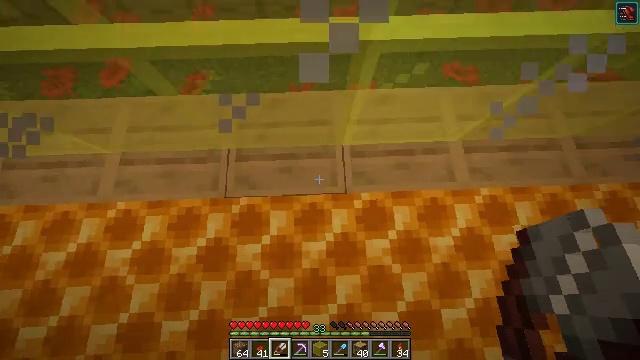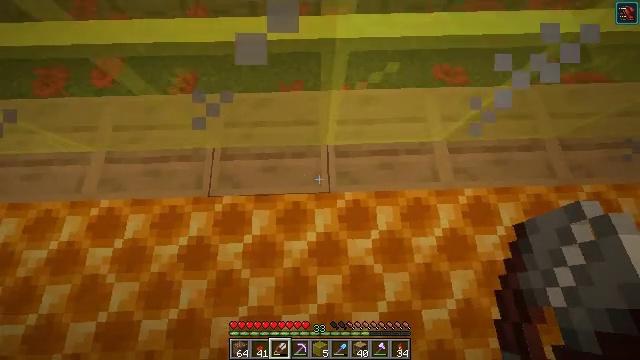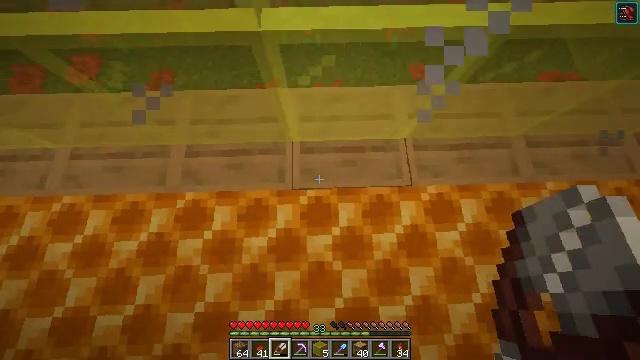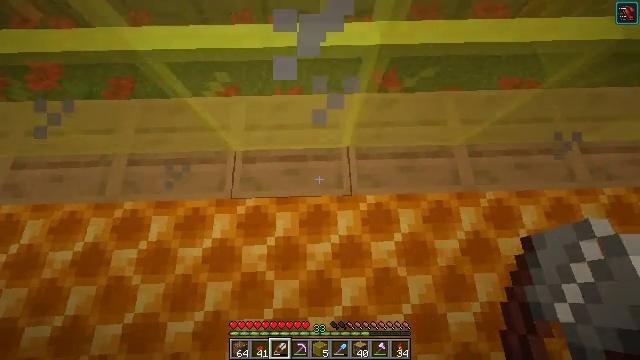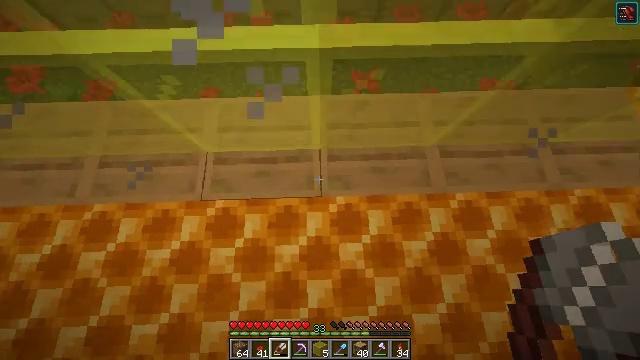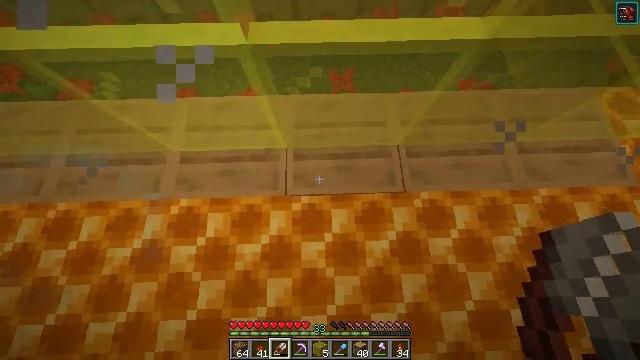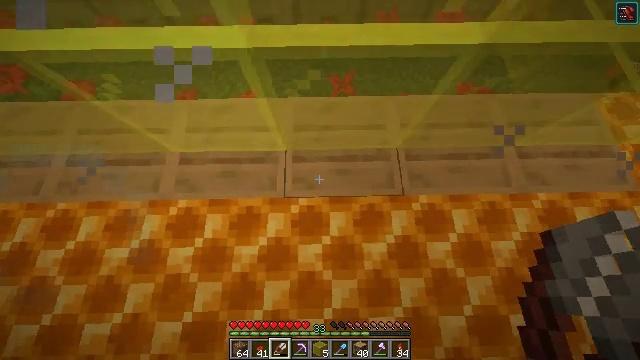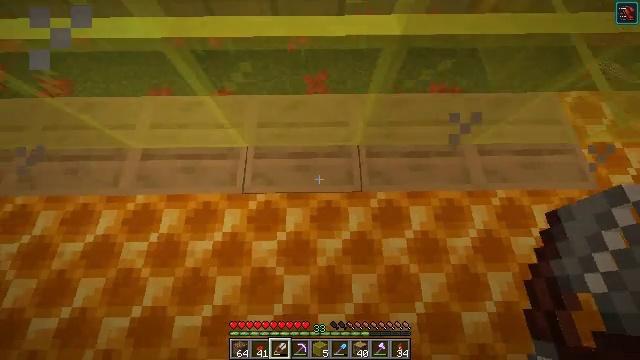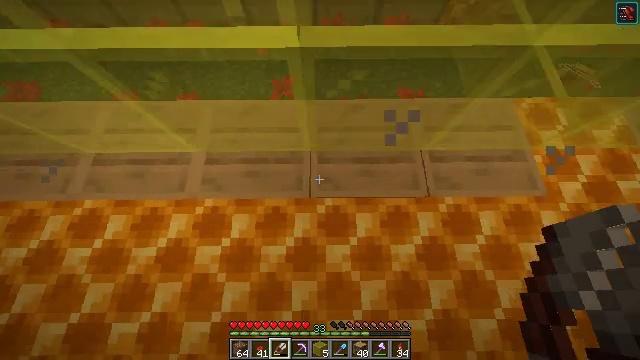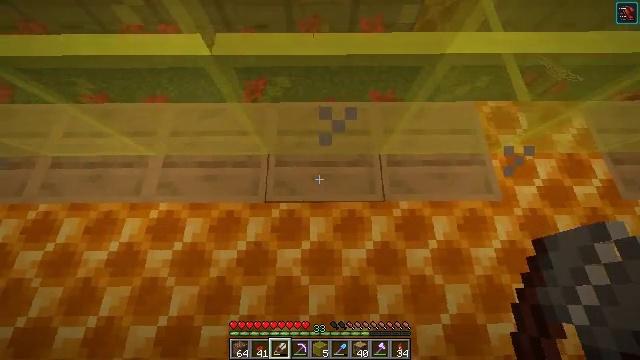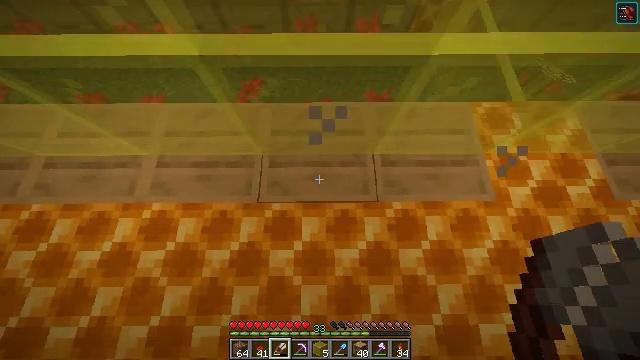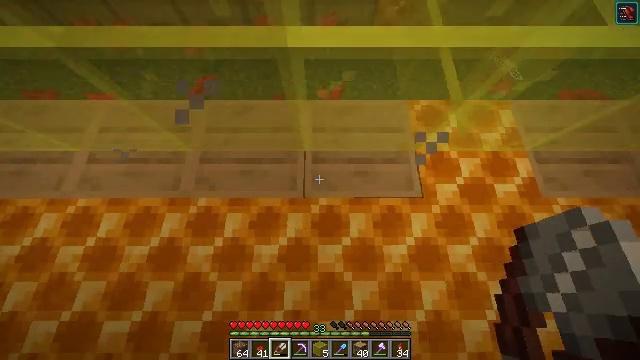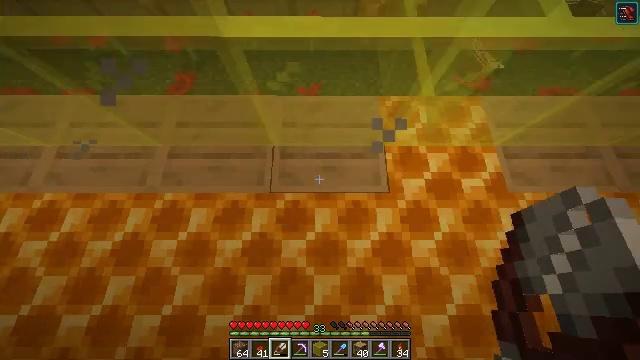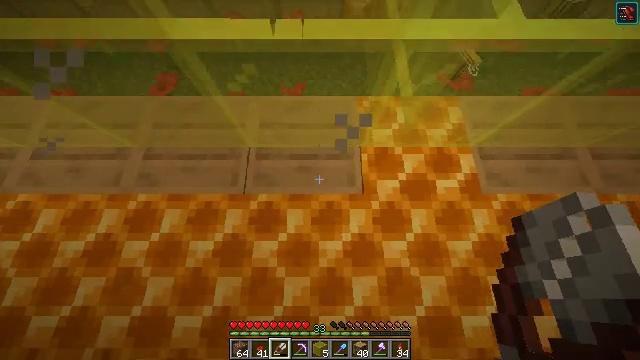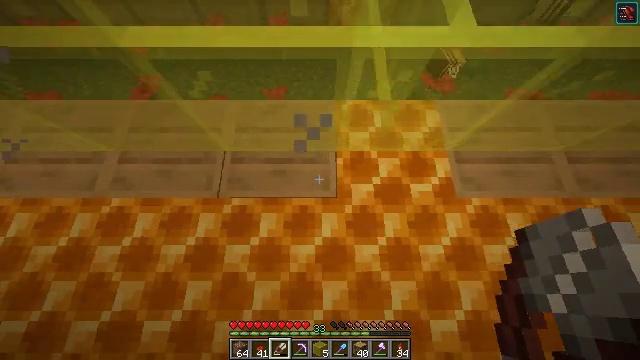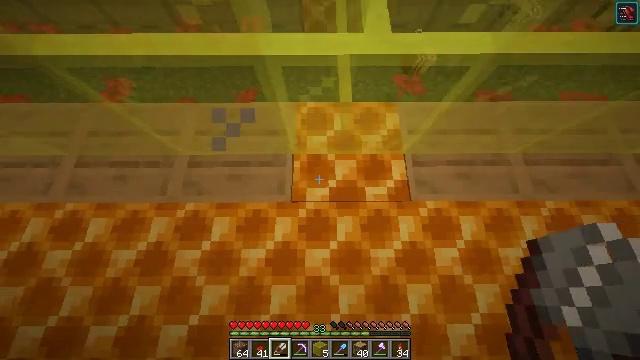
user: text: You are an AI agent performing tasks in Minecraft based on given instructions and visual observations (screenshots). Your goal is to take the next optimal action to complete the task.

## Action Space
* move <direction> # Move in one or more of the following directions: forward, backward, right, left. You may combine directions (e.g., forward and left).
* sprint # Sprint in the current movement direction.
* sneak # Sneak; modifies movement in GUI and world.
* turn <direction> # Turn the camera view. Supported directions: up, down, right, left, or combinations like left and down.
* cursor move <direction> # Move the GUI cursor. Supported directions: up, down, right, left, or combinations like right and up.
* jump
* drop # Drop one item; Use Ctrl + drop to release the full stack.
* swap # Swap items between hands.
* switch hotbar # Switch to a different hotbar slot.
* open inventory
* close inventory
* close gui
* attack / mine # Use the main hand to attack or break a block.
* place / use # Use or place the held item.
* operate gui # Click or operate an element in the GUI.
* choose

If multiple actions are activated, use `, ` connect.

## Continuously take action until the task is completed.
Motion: motion action
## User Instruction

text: Open the crafting table to make a honeycomb block with honeycombs.
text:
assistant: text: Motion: move right, use / place
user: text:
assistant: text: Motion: move right, use / place
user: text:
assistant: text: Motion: move right, use / place
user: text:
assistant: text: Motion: move right, use / place
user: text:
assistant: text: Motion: move right, use / place
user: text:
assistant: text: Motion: move right, use / place
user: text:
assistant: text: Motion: move right, use / place
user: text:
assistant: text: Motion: move right, use / place
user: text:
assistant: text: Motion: move right, use / place
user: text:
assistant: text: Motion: move right, use / place
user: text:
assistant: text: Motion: move right, use / place
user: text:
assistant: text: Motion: move right, use / place
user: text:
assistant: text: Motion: move right, use / place
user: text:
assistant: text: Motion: move right, use / place
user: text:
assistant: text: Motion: move right, use / place
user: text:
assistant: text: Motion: use / place
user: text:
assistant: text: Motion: use / place
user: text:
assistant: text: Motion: no_op
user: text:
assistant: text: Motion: no_op
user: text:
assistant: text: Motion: no_op
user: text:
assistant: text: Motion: move right
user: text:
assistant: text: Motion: move right, use / place
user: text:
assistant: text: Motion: move right, use / place
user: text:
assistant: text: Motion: move right, use / place
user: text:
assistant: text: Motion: move right, use / place
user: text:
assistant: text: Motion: move right, use / place
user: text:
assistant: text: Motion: move right, use / place
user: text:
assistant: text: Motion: move right, use / place
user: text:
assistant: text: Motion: move right, use / place
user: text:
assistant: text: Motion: move right, use / place